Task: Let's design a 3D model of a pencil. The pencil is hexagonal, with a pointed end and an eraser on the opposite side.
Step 48:
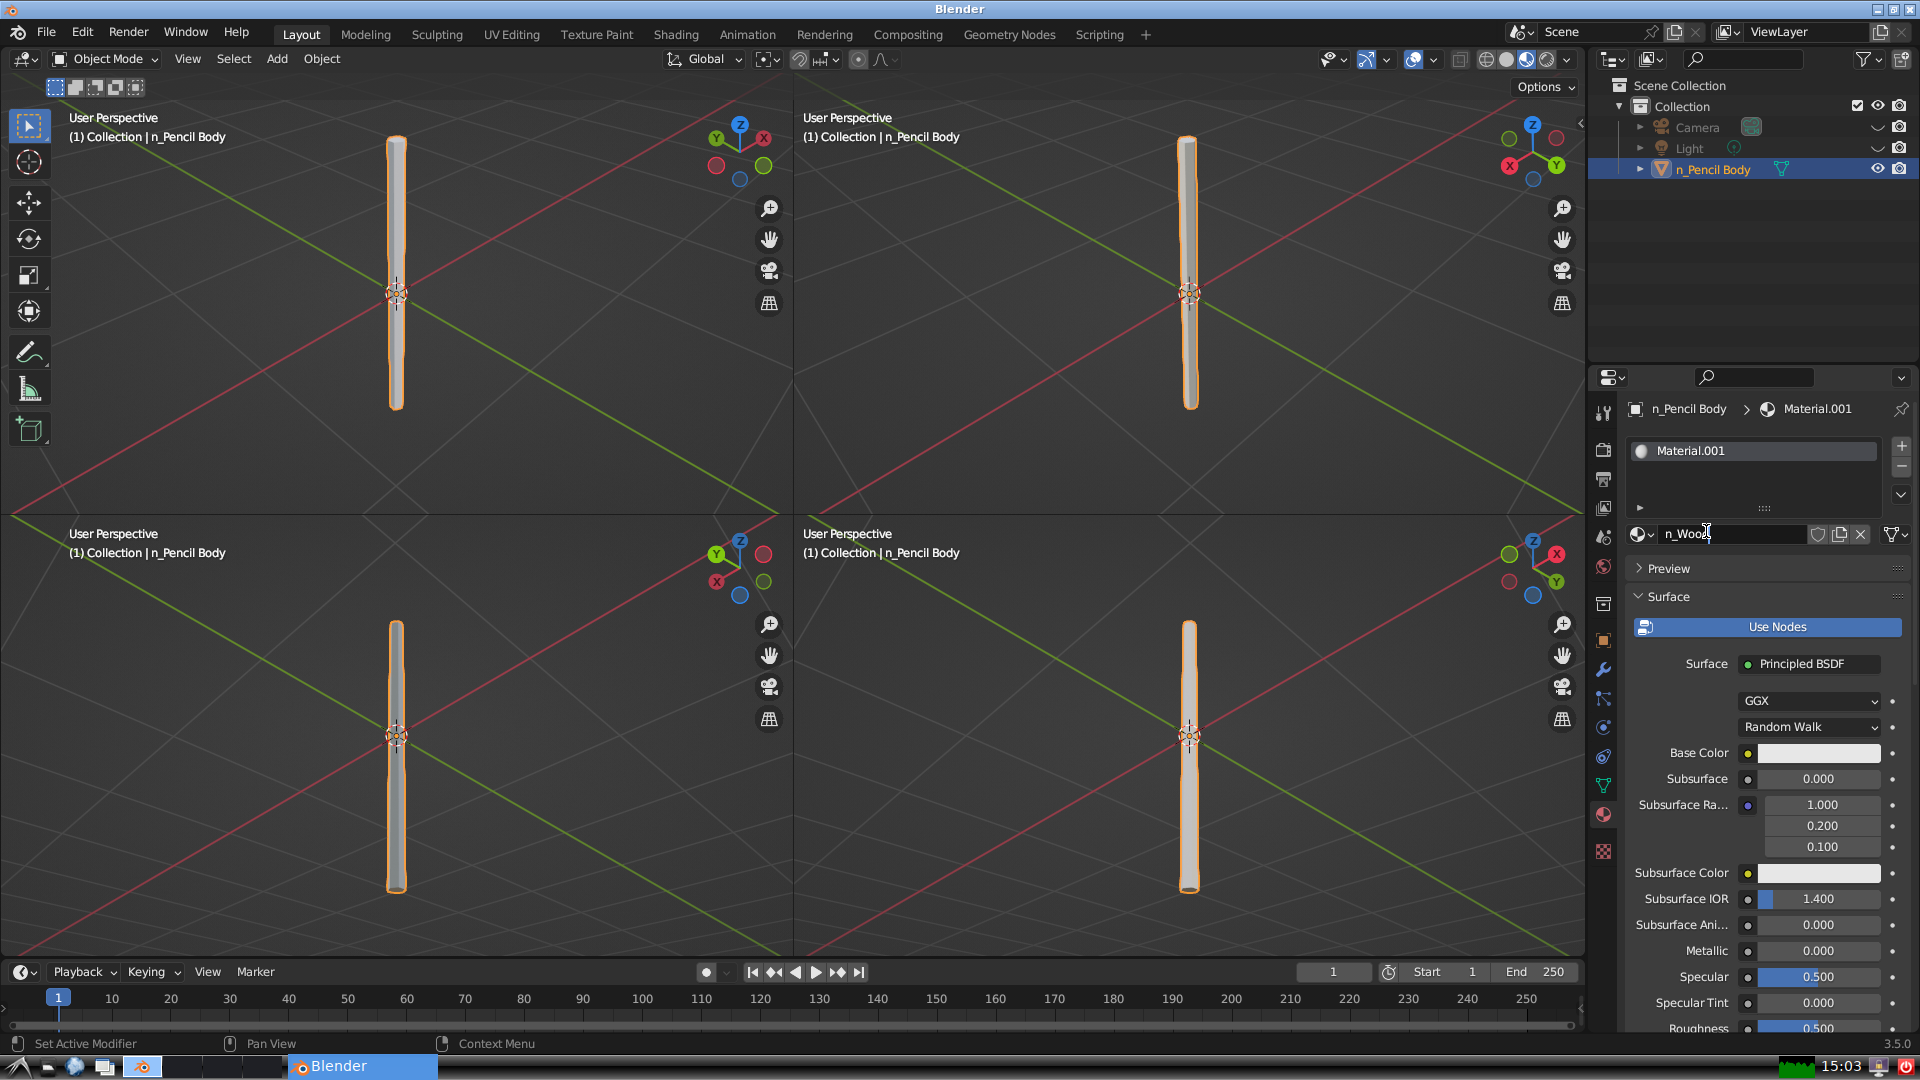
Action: {"key_press": ['Return']}